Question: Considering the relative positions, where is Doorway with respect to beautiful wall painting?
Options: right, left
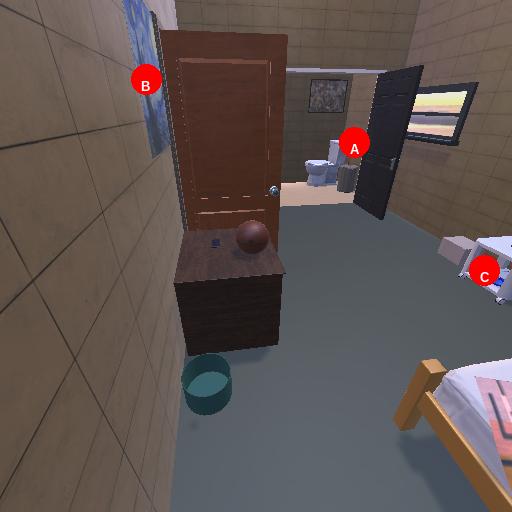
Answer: right